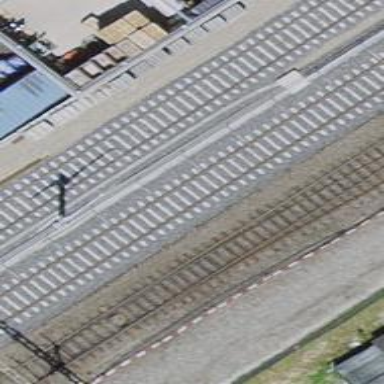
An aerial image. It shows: Disused railway yard with one track.